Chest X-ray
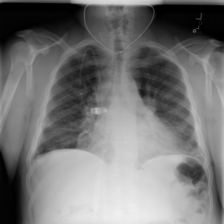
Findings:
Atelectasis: positive
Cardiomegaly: negative
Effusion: positive
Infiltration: positive
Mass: negative
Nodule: negative
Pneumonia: negative
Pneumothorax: negative
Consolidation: negative
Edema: negative
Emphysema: negative
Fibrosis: negative
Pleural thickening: negative
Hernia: negative